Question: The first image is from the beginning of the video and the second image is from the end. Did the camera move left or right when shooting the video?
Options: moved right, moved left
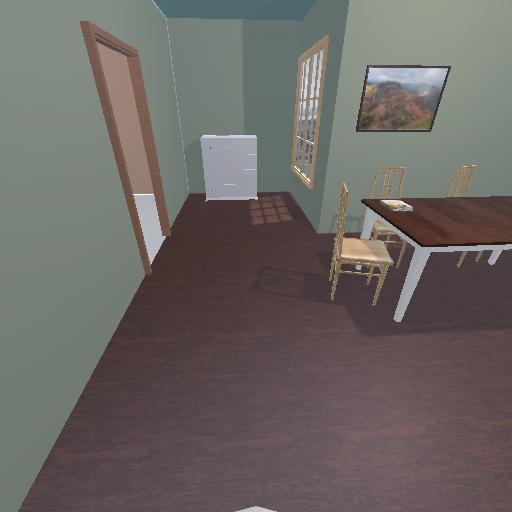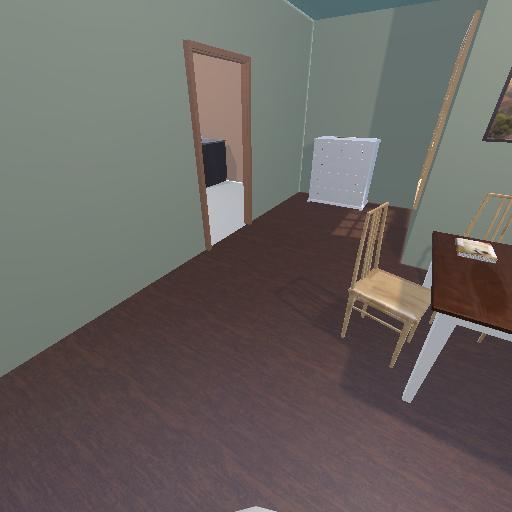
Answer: moved right